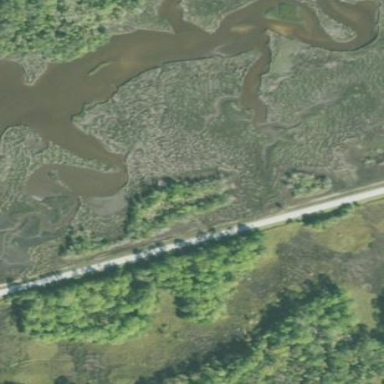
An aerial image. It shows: Saltmarsh wetland.